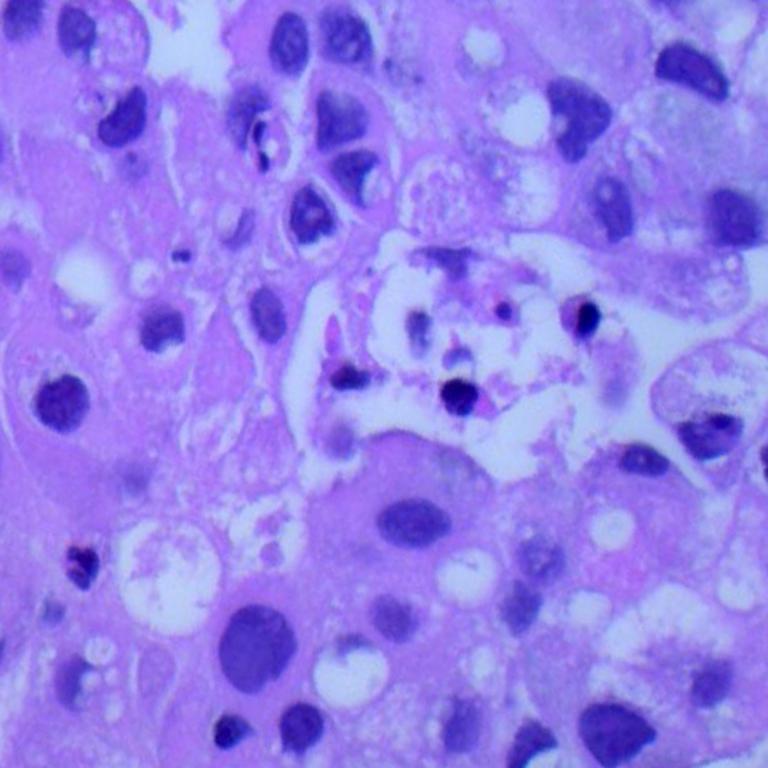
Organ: lung
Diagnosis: adenocarcinomas